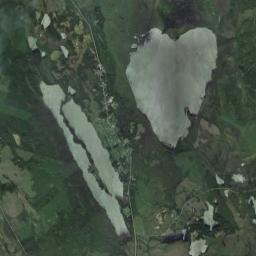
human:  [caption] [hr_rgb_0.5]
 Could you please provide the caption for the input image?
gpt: There are green fields beside the lake in the picture .

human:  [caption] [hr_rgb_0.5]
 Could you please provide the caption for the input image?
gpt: There are many lakes of different shapes and sizes .

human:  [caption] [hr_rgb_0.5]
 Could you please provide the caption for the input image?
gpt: There are two irregularly shaped pale green lakes on the ground with green vegetation, And there are some small lakes next to them .

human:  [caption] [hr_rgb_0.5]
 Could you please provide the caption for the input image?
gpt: Some lakes of different sizes lie on a flat ground covered with vegetation and the water is light green .

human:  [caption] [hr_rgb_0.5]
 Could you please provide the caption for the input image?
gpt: There are several lakes with green meadows around .